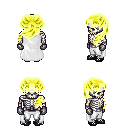
a pixel art fantasy rpg character, male body template, skeleton, white cape, white pants, gold princess hairstyle, metal gloves, ghillies, four views (front, back, left, right), 2x2 character sprite sheet, small pixel art, hard edges, no anti-aliasing